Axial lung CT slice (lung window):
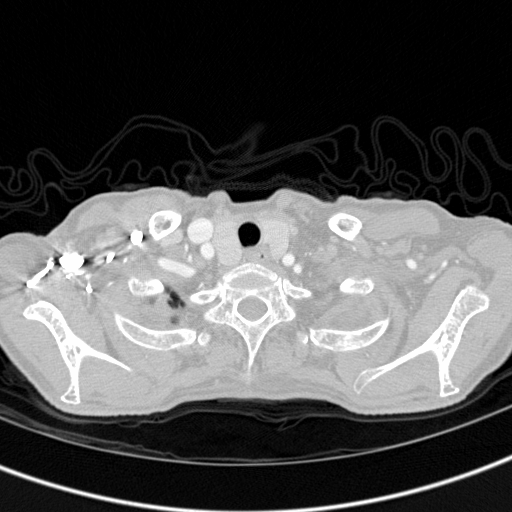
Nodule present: no